Question: I'm using anjuta with glade and gtk+.
I'm trying to get the button in my app to change the window title:
'''
void changetitle(GtkWidget *win)
{
gtk_window_set_title(GTK_WINDOW(win),"My Window");
FILE *fh = fopen("/tmp/output.txt", "w");
fclose(fh);
}
'''
I'm trying to get the button to execute this action, but I seem to be failing with passing the window as an argument.
Here's what I've tried:

the second function (creating the file) seems to work.
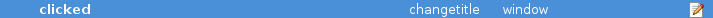
Answer: From the <URL>:
>
## The "clicked" signal
'''
void
user_function (GtkButton *button,
gpointer user_data)
'''
This means that, when the callback function is called, the first argument passed to it will be the button, not the window.
To fix this, you have two options:
You can either change 'changetitle' to the following:
'''
void changetitle(GtkButton *button, gpointer win) { //...
'''
(i.e. don't do both together), in Glade when you connect the signal, check the "swap" box:

By doing so, the order of the parameters will be swapped, so the first parameter will be your specified data (i.e. the window), and the second parameter (which isn't specified in your callback function and hence will not matter) will be your button.